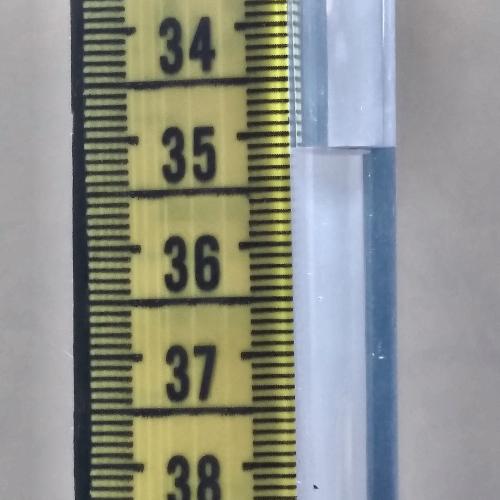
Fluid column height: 35.1 cm